Question: I am brand new to PHP and have run into an issue with my buttons in a table. When the button is clicked, it needs to get an ID number that is pulled from a database. I have no trouble getting the data and passing it to the next page using...
'''
<form action="ThisPage.php" method="post">
<td><input name="Submit" type="submit" value=<?php echo $OrderNumber; ?> ></td>
</form>
'''
Everything works perfectly, except that the $OrderNumber variable shows up on the button itself. I would like the button to display as "Edit", not the $OrderNumber variable that is showing in the attached image.

How could I make the button say "Edit", but apply a posted value of the $OrderNumber value? I have been unable to find a way to accomplish the passing of correct and unique data while also displaying a button that does not confuse the end user.
To get to the next page, I am checking for a posted value at the beginning of the PHP script. If there is a posted value, in this case, $OrderNumber, then the script carries the variables to the next page as shown...
'''
<?php
if(!empty ($_POST['Submit']) )
{
$_SESSION['OrderID']=$_POST['Submit'];
header("location:NextPage.php");
exit;
}
?>
'''
But if there is no posted data, the page runs and shows the rows representing the array of database entries. All is well except for this button label.
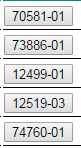
Answer: > Try This
'''
<form action="ThisPage.php" method="post">
<input type="hidden" name="order_id" value="<?php echo $OrderNumber; ?>" />
<td><input name="Submit" type="submit" value="Edit" /> </td>
</form>
<?php
if(!empty ($_POST['Submit']) )
{
$_SESSION['OrderID']=$_POST['order_id'];
header("location:NextPage.php");
exit;
}
?>
'''
add hidden field because we can pass any value in form without display we have to add this method.